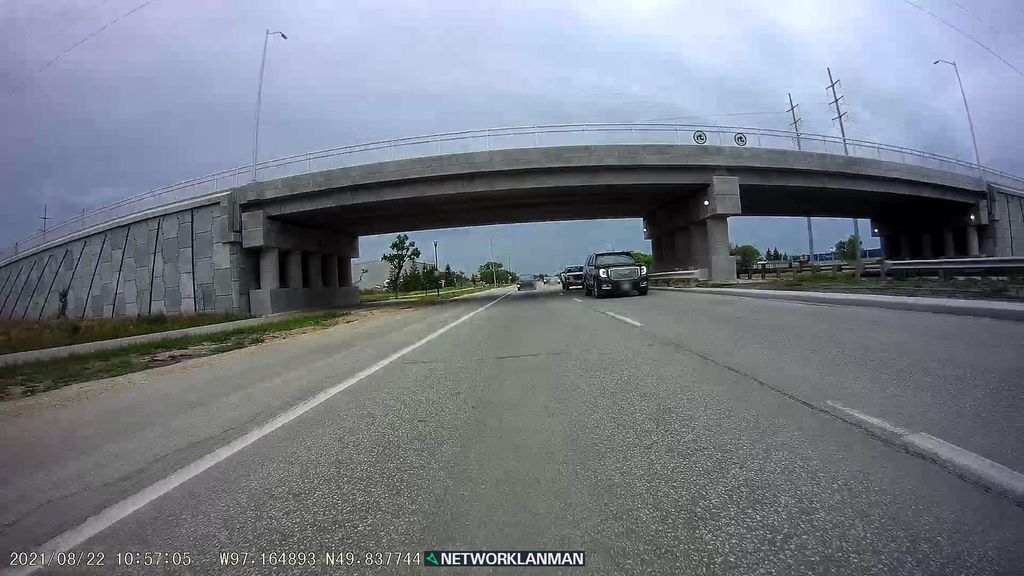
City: winnipeg